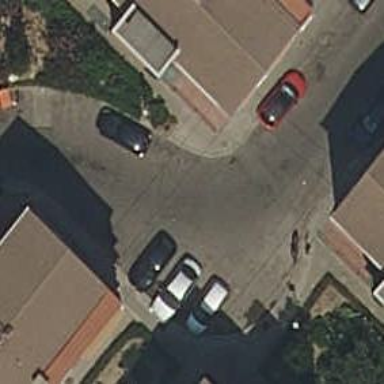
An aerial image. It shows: Asphalt road in residential area.